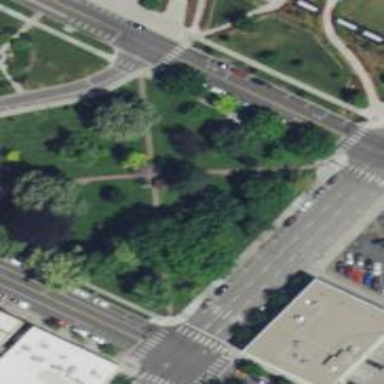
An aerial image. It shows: Memorial site with historic significance.